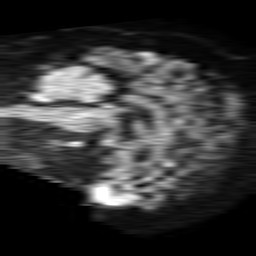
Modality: TRACE
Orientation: sagittal
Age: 44
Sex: male
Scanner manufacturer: philips
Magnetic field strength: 1.5 T
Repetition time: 4.6 s
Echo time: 0.08631 s